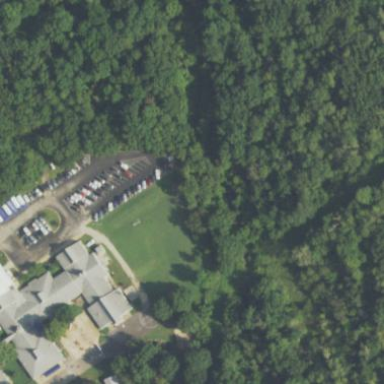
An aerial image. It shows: Parking area.